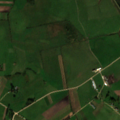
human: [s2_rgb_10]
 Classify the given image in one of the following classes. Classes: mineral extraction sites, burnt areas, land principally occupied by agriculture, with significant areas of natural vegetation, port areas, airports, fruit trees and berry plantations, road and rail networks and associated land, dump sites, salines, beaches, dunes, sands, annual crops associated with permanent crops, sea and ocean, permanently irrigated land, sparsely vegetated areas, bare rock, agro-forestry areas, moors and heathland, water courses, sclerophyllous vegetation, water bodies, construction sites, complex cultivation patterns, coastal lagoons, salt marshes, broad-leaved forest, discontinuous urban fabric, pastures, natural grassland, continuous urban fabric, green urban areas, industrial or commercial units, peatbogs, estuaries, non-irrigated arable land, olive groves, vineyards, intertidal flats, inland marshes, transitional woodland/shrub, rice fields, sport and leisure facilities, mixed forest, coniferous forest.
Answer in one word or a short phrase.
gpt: non-irrigated arable land, pastures, complex cultivation patterns, water bodies